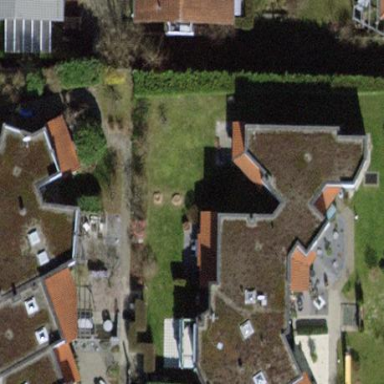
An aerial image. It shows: Building with apartments and flat roof.